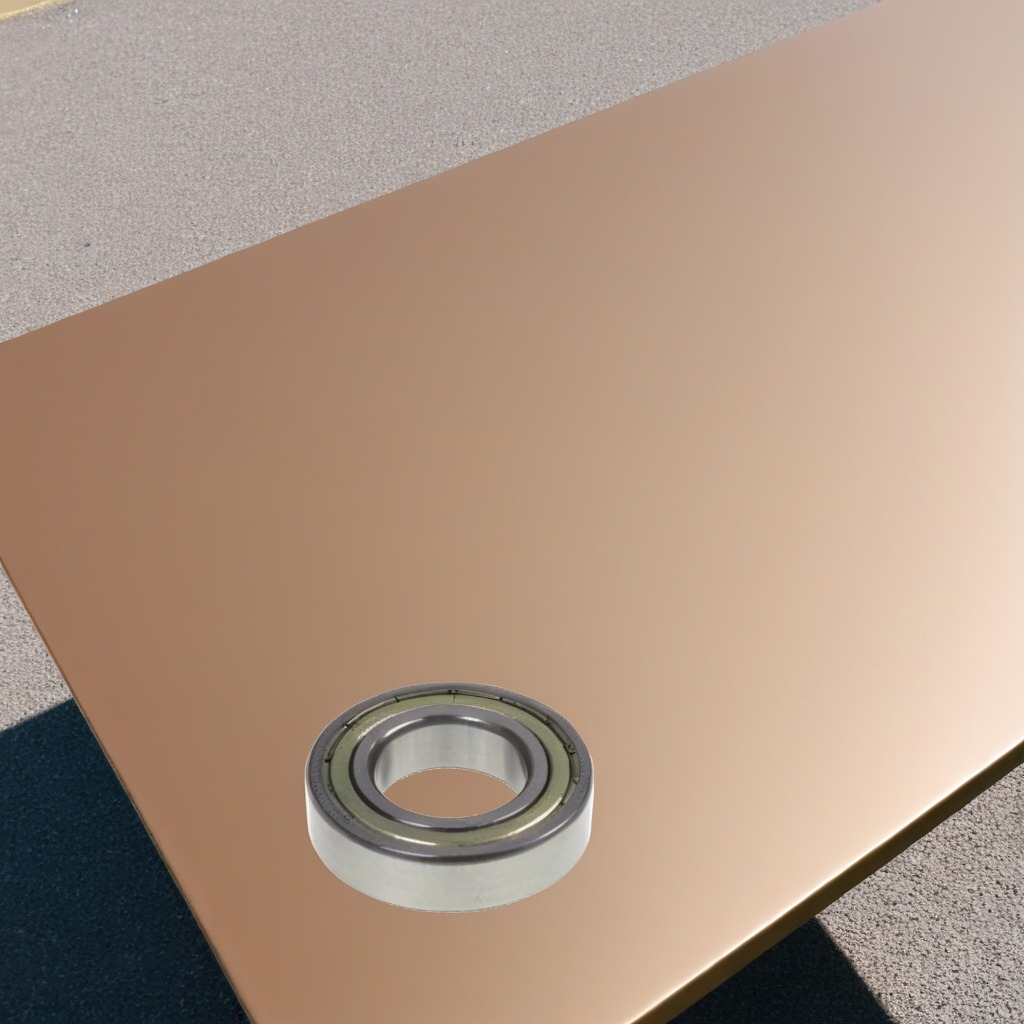
A metal ball bearing is lying on the table.